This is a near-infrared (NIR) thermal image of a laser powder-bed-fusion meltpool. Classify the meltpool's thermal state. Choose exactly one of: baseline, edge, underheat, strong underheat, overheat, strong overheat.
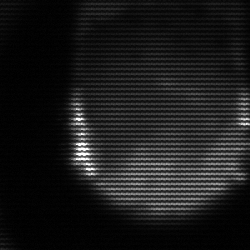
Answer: edge